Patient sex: M
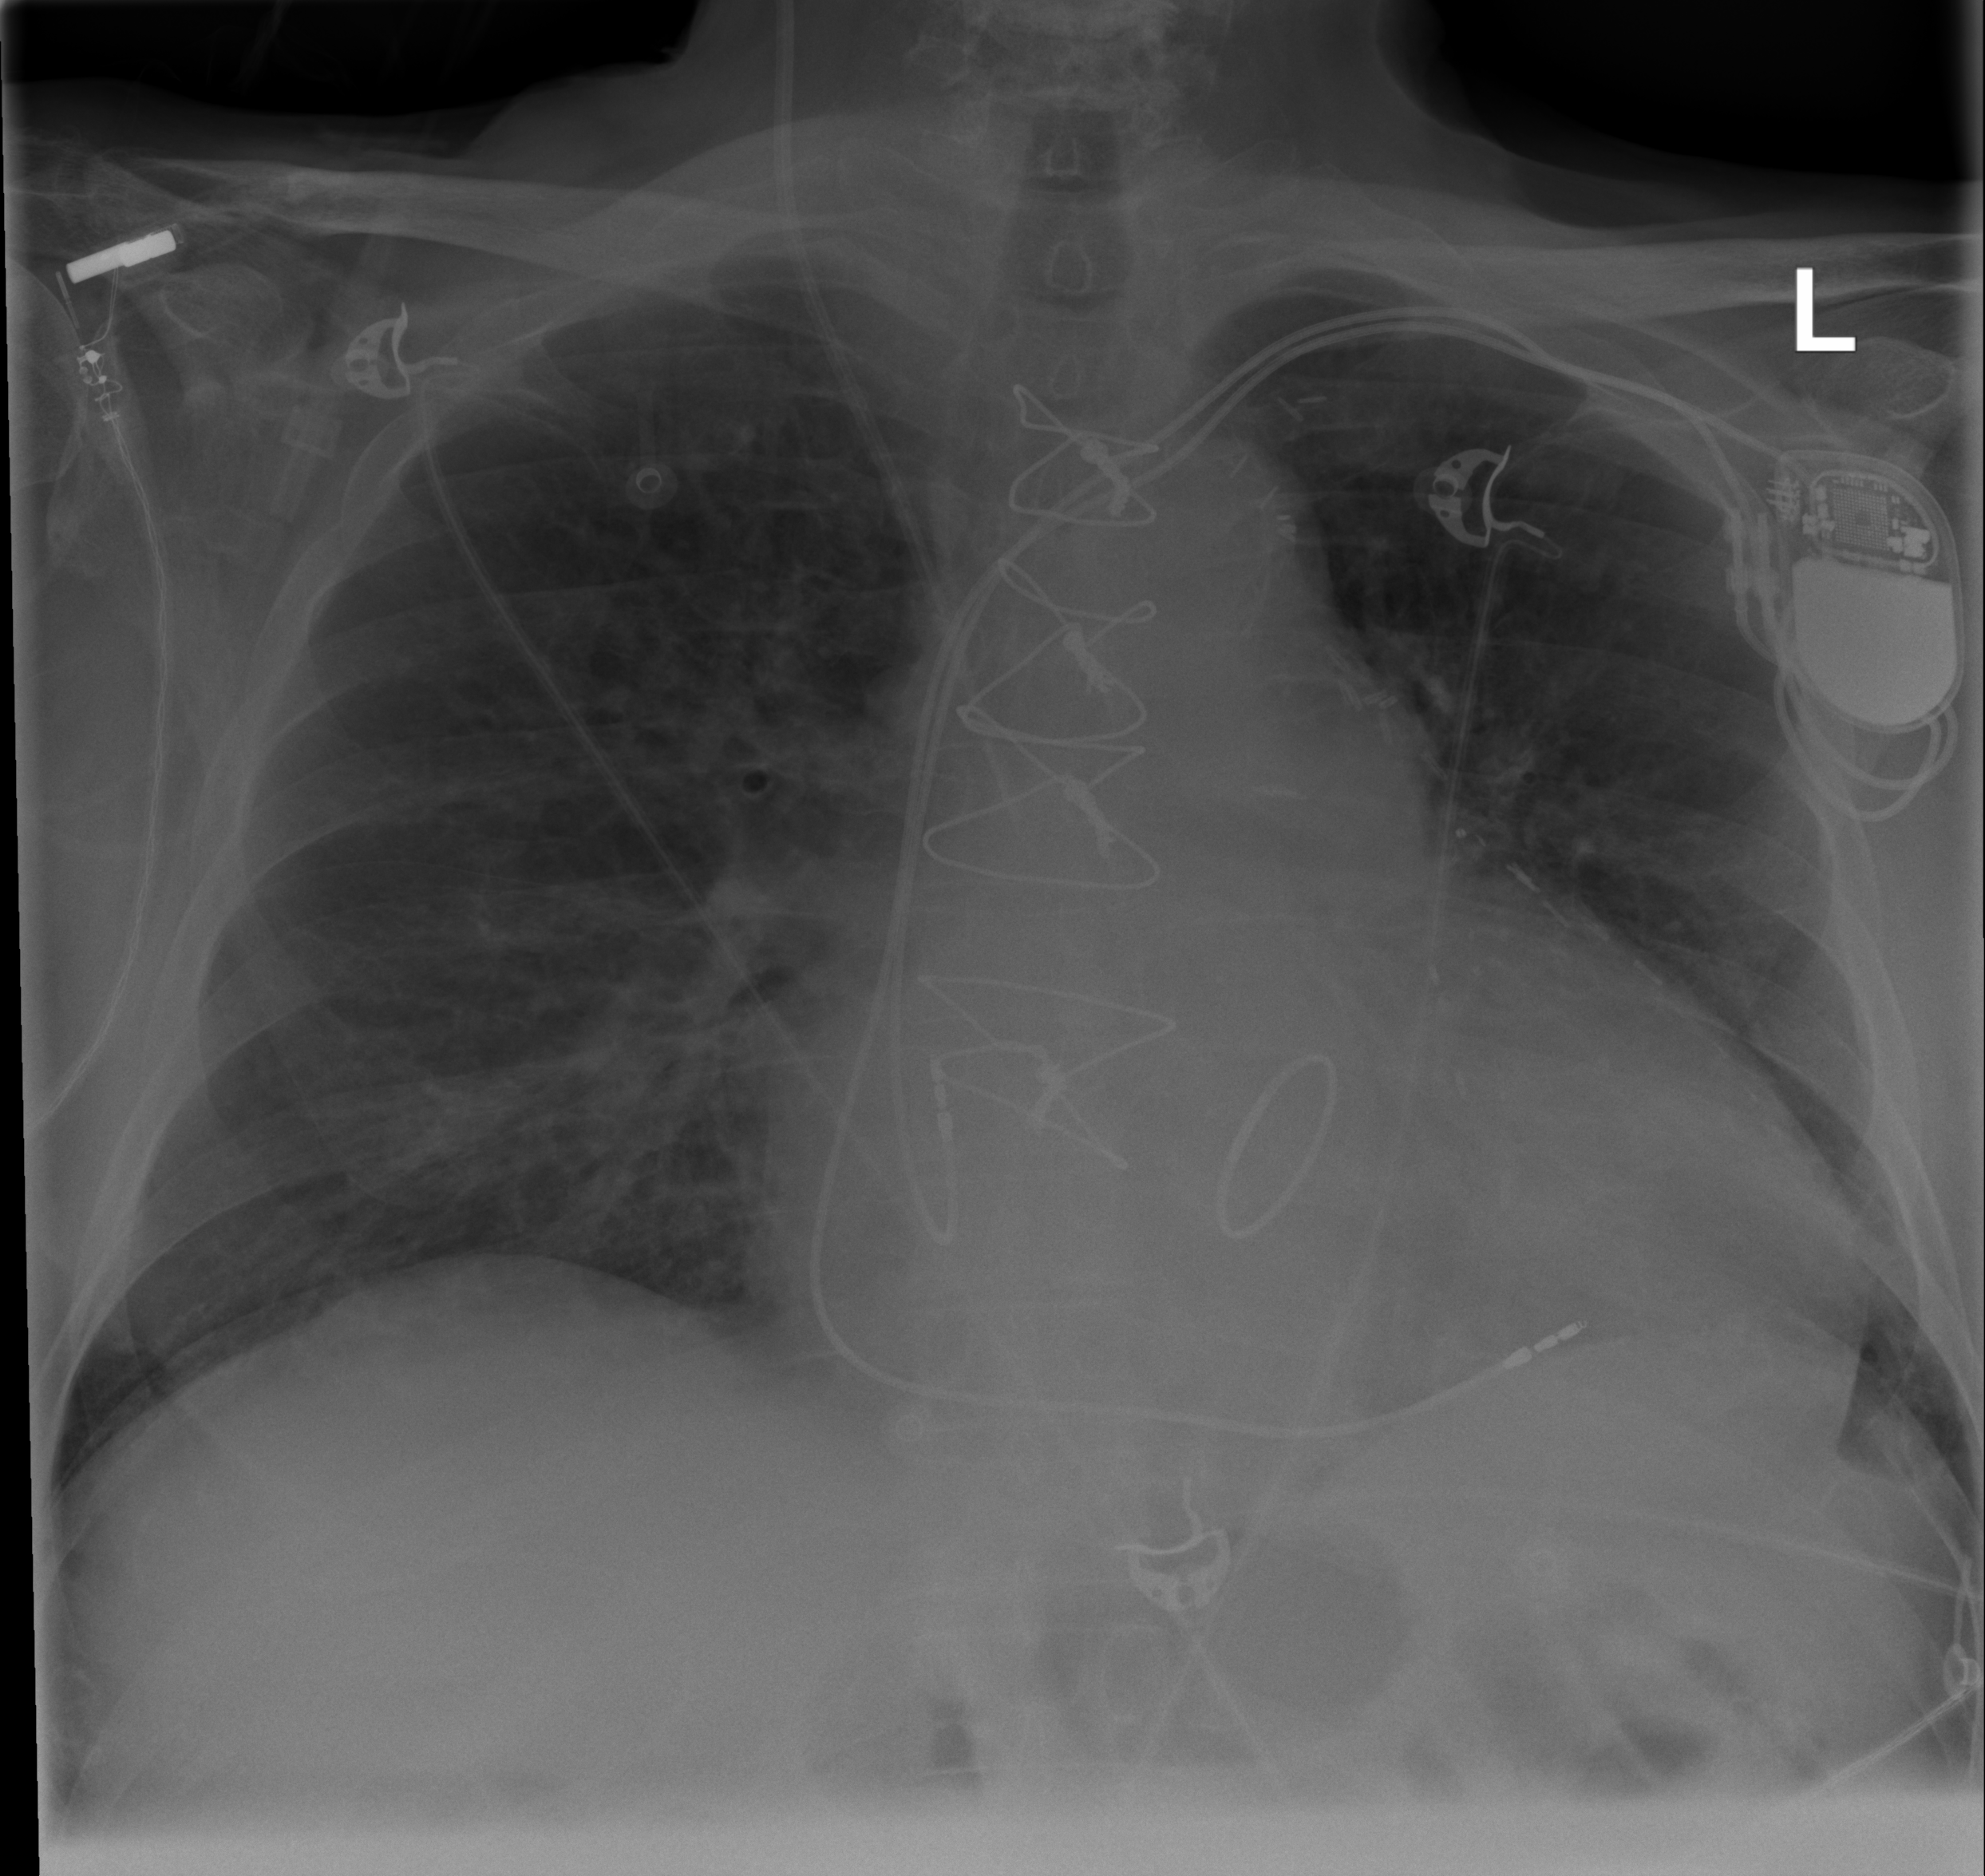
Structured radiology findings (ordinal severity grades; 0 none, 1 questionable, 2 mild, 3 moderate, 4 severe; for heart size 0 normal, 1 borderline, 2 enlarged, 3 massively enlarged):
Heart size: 3
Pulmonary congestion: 2
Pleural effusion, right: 0
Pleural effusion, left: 0
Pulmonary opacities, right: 1
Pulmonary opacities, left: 0
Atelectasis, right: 2
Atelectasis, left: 2